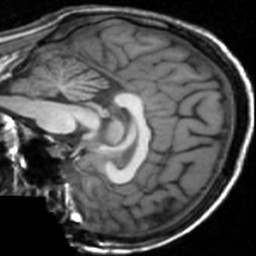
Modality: T1w
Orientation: sagittal
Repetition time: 0.008948 s
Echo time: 0.001784 s